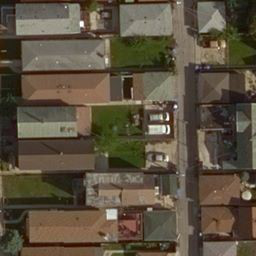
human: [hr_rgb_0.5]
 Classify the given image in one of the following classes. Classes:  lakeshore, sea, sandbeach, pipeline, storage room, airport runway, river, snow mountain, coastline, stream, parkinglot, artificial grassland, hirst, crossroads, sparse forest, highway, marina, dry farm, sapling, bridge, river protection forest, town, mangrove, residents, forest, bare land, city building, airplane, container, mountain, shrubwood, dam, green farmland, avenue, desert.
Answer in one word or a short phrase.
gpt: residents